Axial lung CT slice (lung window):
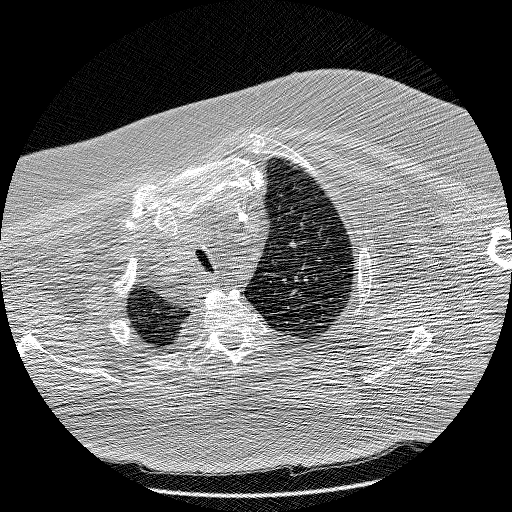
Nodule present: no